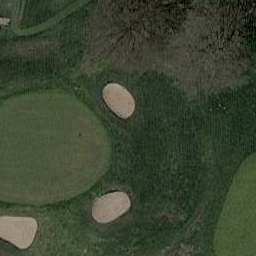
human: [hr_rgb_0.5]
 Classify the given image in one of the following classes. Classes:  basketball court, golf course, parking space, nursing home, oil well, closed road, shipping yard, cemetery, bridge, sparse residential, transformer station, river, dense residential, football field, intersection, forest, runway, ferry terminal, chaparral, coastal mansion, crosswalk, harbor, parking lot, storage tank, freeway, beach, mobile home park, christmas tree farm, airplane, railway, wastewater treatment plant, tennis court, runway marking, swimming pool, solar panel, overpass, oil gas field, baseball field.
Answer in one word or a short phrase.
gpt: golf course